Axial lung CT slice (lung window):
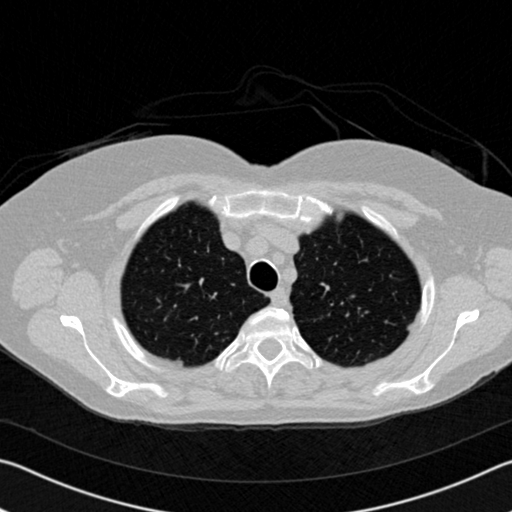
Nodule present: no